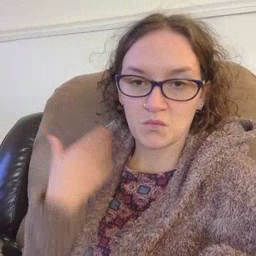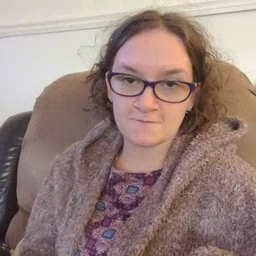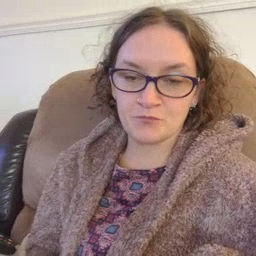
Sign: before